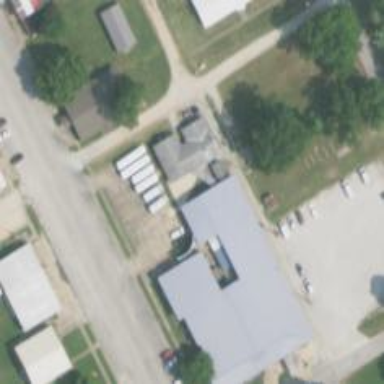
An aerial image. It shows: Mortuary located in commercial area.